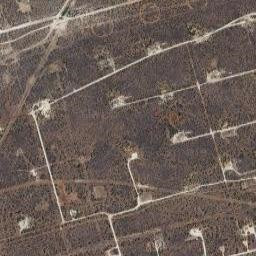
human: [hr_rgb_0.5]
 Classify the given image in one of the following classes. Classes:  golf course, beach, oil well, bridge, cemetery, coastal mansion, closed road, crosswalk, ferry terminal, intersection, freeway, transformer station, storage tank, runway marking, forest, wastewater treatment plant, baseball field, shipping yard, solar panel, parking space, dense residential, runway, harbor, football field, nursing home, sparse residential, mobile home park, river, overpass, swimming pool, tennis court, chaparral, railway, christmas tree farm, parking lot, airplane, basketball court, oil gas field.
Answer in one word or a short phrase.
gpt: oil gas field